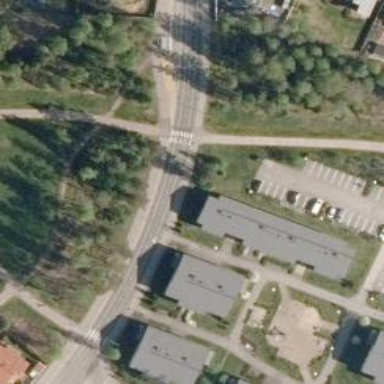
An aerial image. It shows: Asphalt cycleway with Nordic piste type. The cycleway includes crossing.